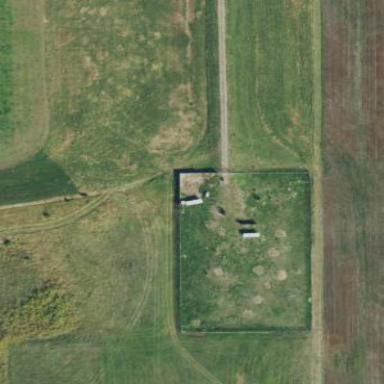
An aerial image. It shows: Fence.